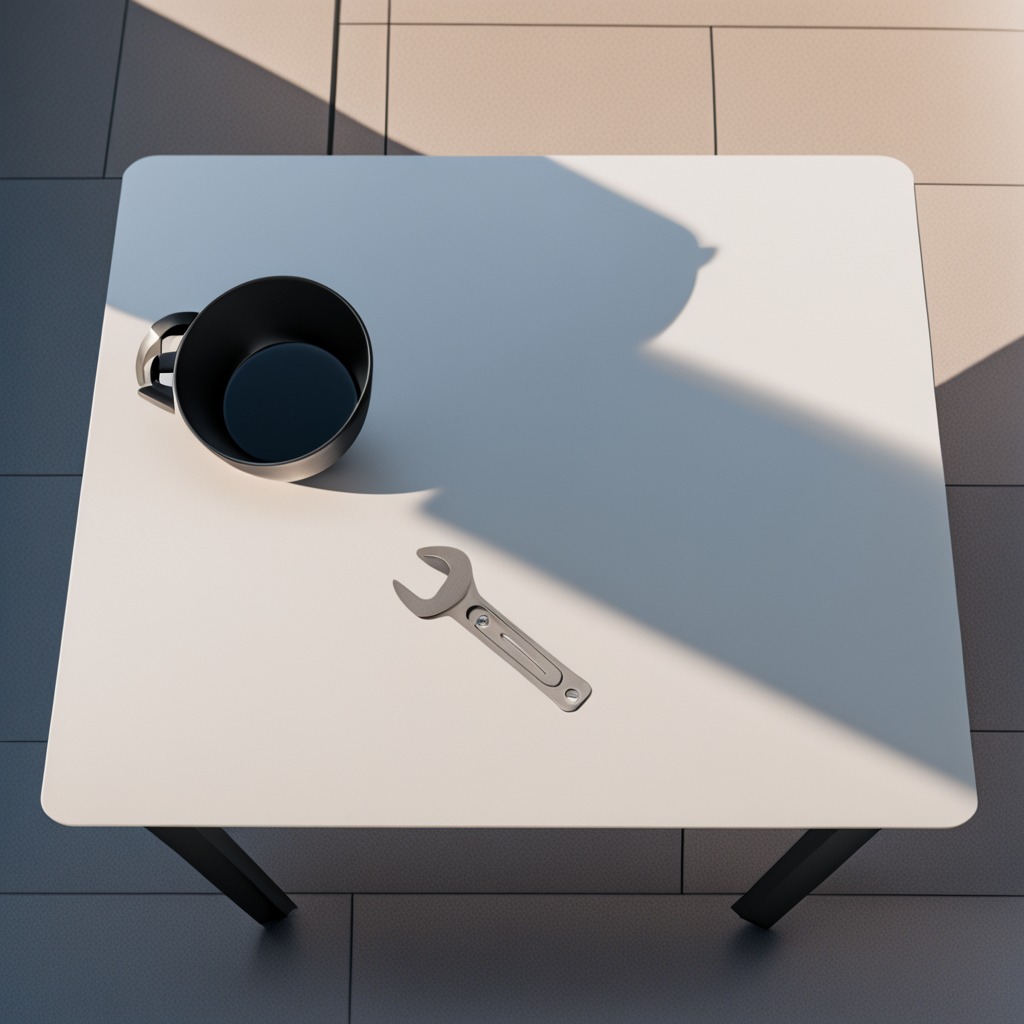
An wrench lies on the utility table in a temporary outdoor tool station.